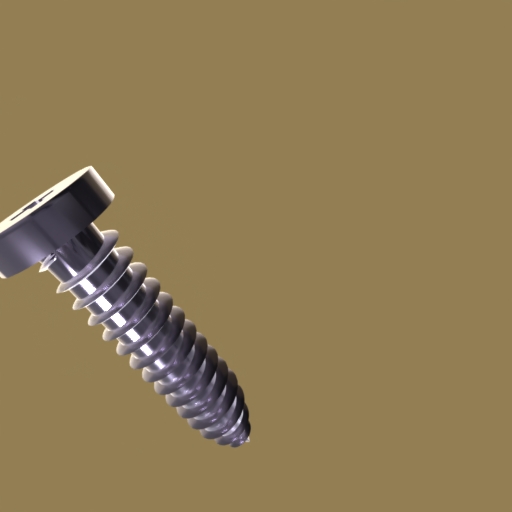
Label: screw